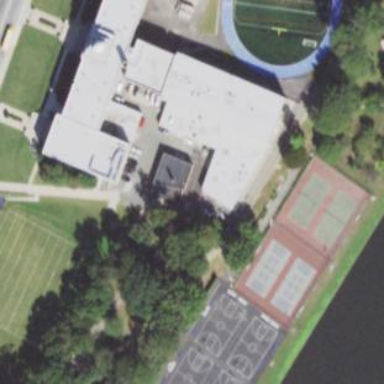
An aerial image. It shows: School building.